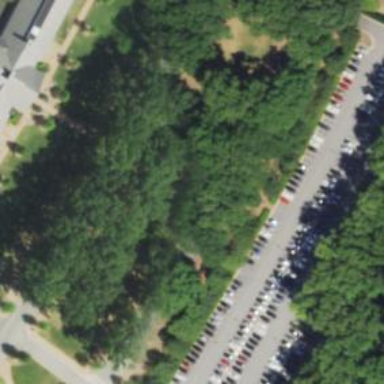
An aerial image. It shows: Row of trees in natural setting.